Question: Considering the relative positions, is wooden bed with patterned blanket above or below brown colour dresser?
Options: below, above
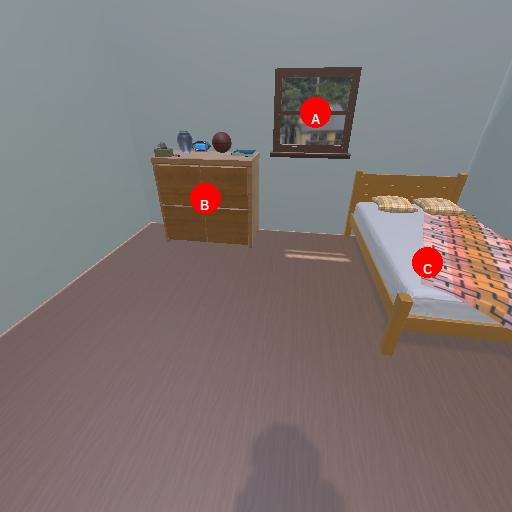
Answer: below